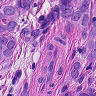
Metastatic tissue present: yes